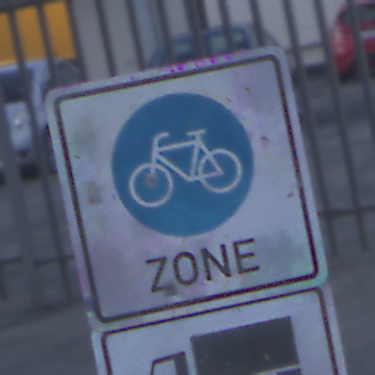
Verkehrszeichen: BeginnFahrradzone
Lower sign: MehrspurigeFahrzeugeFrei3
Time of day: SunriseSunset
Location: Outdoor (Suburban)
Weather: PartlyCloudy
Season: NotSpecified
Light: Natural